Interaction volume radius: 5 \u00c5
Interaction volume height: 20 \u00c5
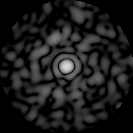
Disorder parameter: 0.8328